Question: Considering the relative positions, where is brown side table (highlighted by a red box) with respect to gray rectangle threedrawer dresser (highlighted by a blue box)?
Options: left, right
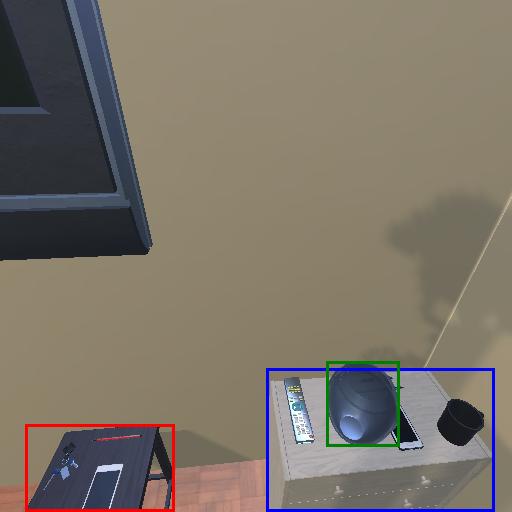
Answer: left